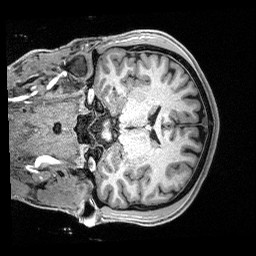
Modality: T1w
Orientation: coronal
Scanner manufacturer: siemens
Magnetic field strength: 3 T
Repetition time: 2.4 s
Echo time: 0.00122 s